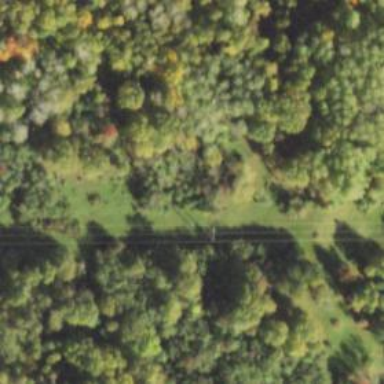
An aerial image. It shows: H-frame designed tower for power lines.